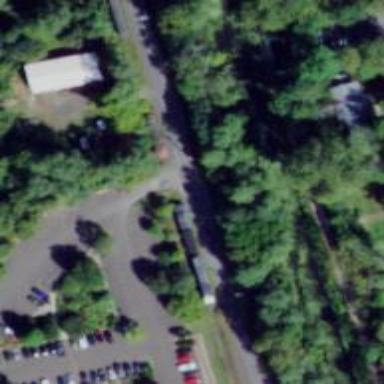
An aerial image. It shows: Preserved railway.